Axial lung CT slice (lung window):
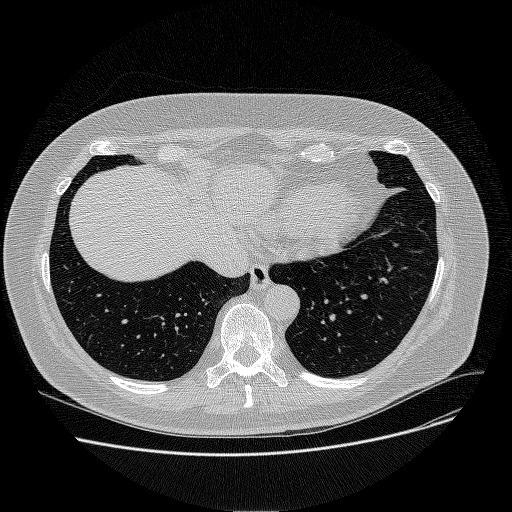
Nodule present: no